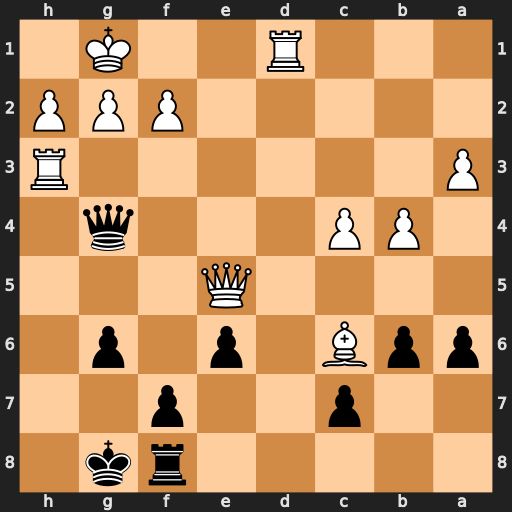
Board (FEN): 5rk1/2p2p2/ppB1p1p1/4Q3/1PP3q1/P6R/5PPP/3R2K1
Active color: b
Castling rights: -
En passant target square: -
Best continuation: Qxd1+ Qe1 Qxe1#